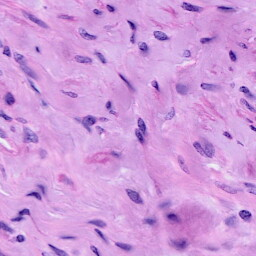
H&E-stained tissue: Cervix